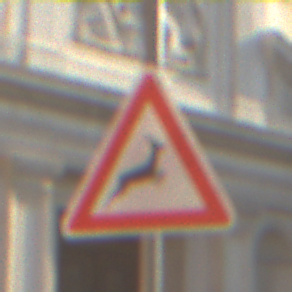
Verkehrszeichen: WildwechselLinks
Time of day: MorningAfternoon
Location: Outdoor (Urban)
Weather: Clear
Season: NotSpecified
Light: Natural